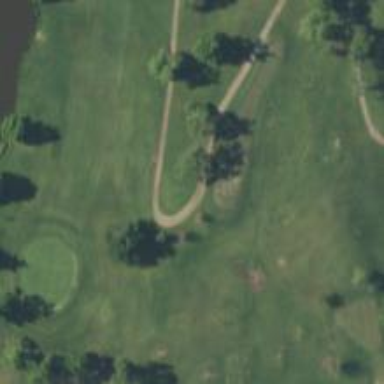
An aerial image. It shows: Pathway for golf carts.